Field crop: maize
Growth stage: 2
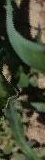
Species: maize